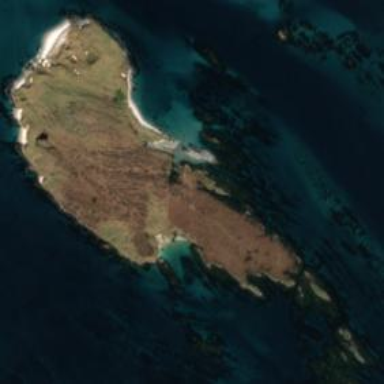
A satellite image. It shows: Island with natural coastline.